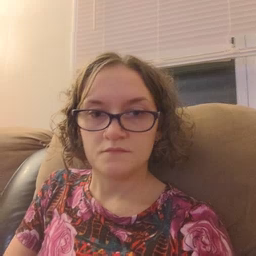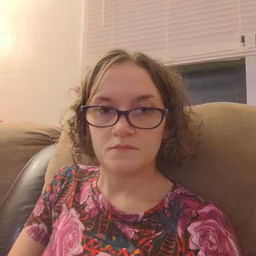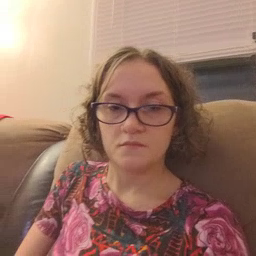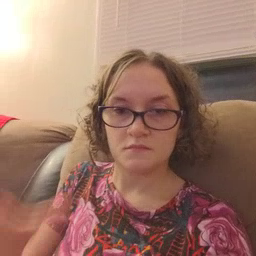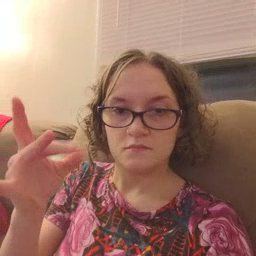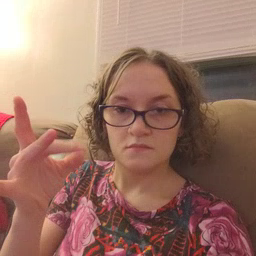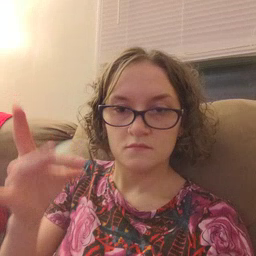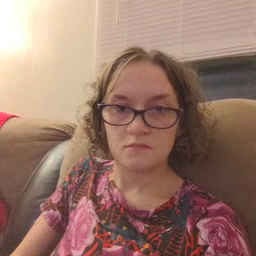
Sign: sticky